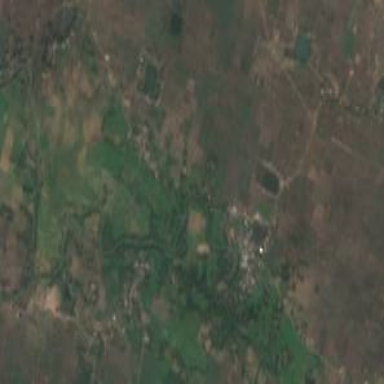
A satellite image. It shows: Village.